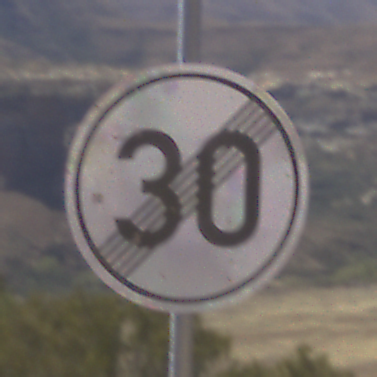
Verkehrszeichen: EndeGeschwindigkeit30
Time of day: Midday
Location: Outdoor (Nature)
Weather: Clear
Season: NotSpecified
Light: Natural